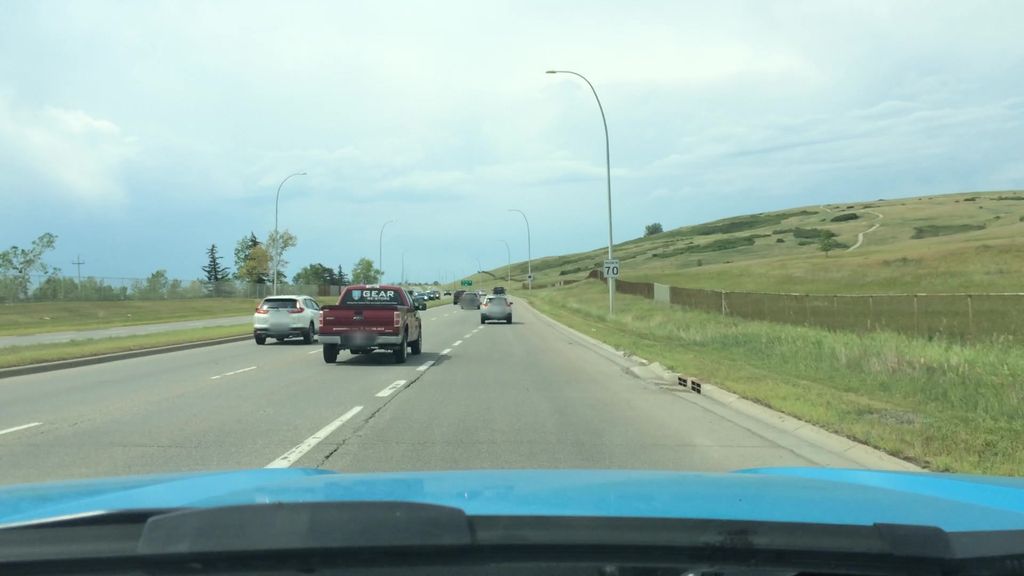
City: calgary